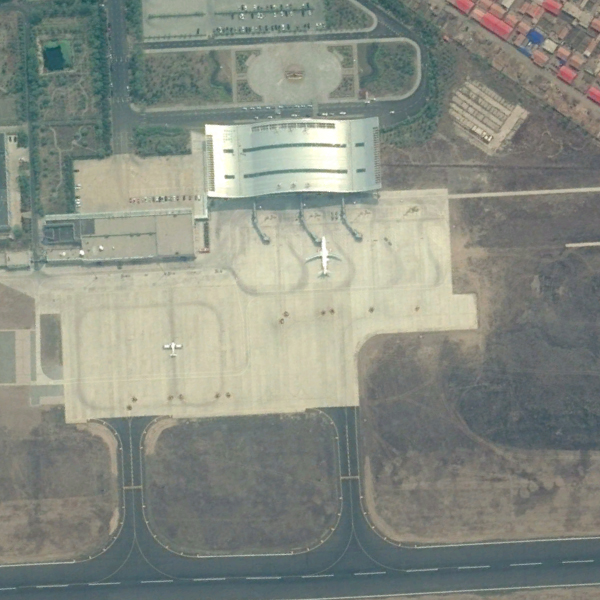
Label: Airport